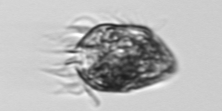
Label: Strombidium_morphotype1